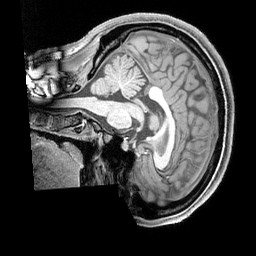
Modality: T1w
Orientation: sagittal
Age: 22
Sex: female
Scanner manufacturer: siemens
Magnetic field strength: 3 T
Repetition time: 2.3 s
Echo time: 0.00226 s